Chest X-ray. View position: PA
Patient age: 45
Patient sex: M
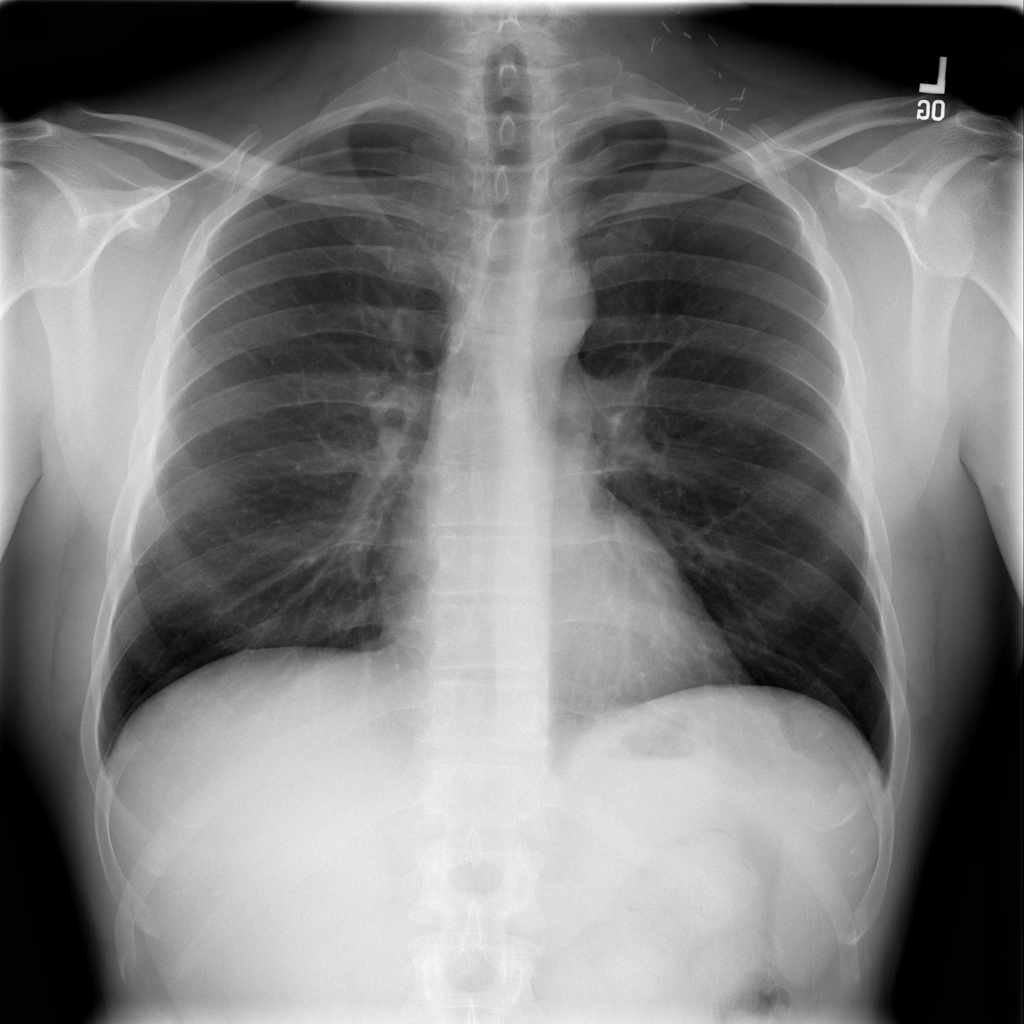
Finding: Pneumothorax